Brain MRI, t2w sequence, axial 2D slice.
Patient: age 23, sex F, weight 90 kg, height 1.9 m
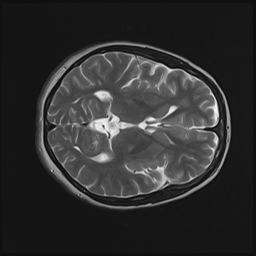